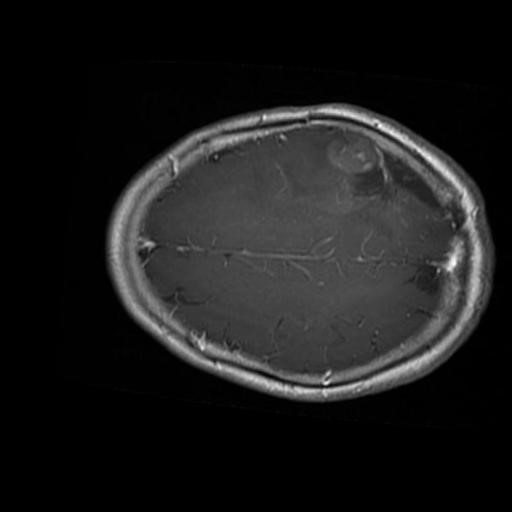
Label: brain_glioma